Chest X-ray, AP view. Patient: 15 years old, sex M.
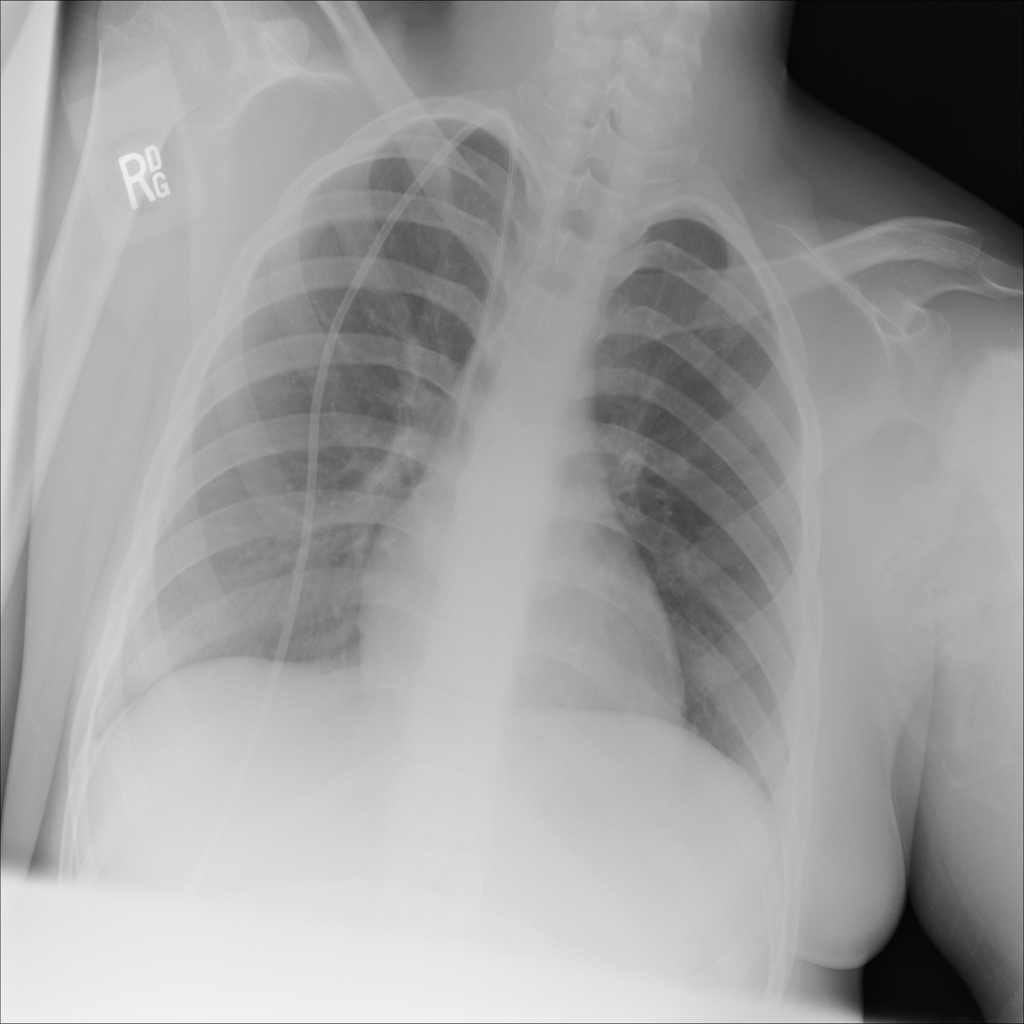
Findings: Mass